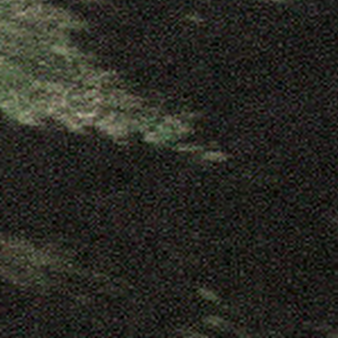
Label: other